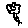
Label: flower